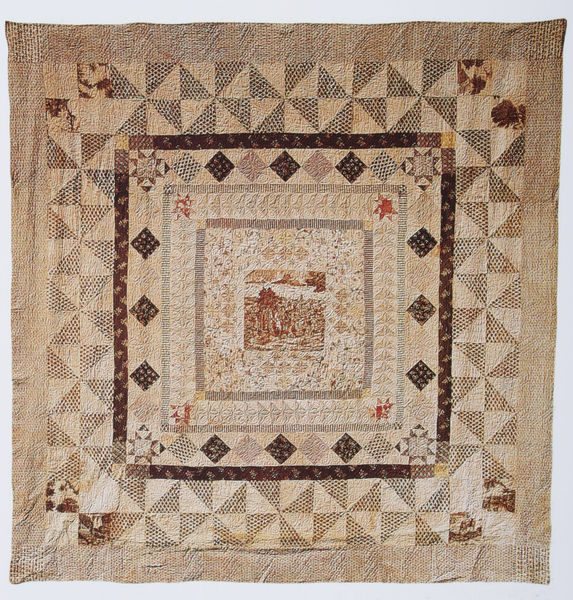
Titel: Pinwheel Patchwork Quilt
Künstler: Martha Washington
Standort: Mount Vernon (Virginia)
Institution: The Mount Vernon Ladies' Association
Schlagwörter: baum, dunkel, flügel, hand, himmel, weiß, bäume, dreieck, gelb, grün, landschaft, ocker, blumen, braun, grau, hell, kariert, mitte, schwarz, stuhl, blüten, haus, rot, tuch, beige, karo, muster, ornament, schachbrett, teppich, alt, leinen, rahmen, bild, tischdecke, feld, felder, windmühle, sonne, boden, stickerei, stoff, stoffe, decke, saum, bilder, fläche, flächen, leer, wüste, farbe, formen, linien, rand, material, bezug, polster, wandteppich, flicken, handarbeit, nähen, symmetrie, ornamente, exotisch, striche, foto, fotografie, photographie, rechtecke, punkte, karos, eckig, gepunktet, stern, linie, symmetrisch, form, sterne, strich, mosaik, photo, ecken, quadrate, geometrisch, raute, rauten, farbfoto, brauntöne, toff, tonig, zentrum, viereckig, gestickt, gewebe, textil, mittelfeld, dreiecke, wandbehang, baumwolle, geometrie, gewebt, quadrat, viereck, vierecke, weben, motive, quadratisch, gel, gesäumt, karree, patchwork, quilt, msuter, textilie, berber, gewoben, auslegware, stoffmuster, forme, karros, berberteppich, gewebes, gewebtes, karro, raue, webstück, baumwollw, beigetöne, windmühlenmuster